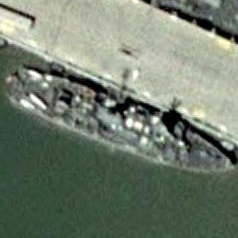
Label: destroyer